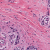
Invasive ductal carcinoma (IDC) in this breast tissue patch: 1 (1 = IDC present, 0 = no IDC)